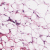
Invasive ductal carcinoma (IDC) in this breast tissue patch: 0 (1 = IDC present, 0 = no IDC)